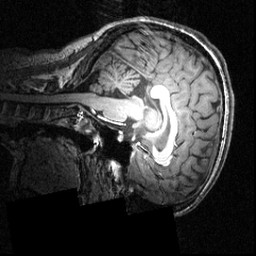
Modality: T1w
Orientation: sagittal
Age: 19
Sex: female
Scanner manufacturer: siemens
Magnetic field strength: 3.951 T
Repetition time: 1.5 s
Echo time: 0.00335 s